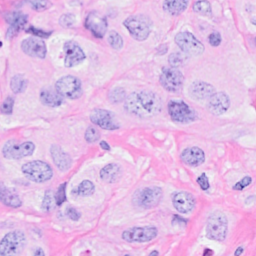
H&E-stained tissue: Breast